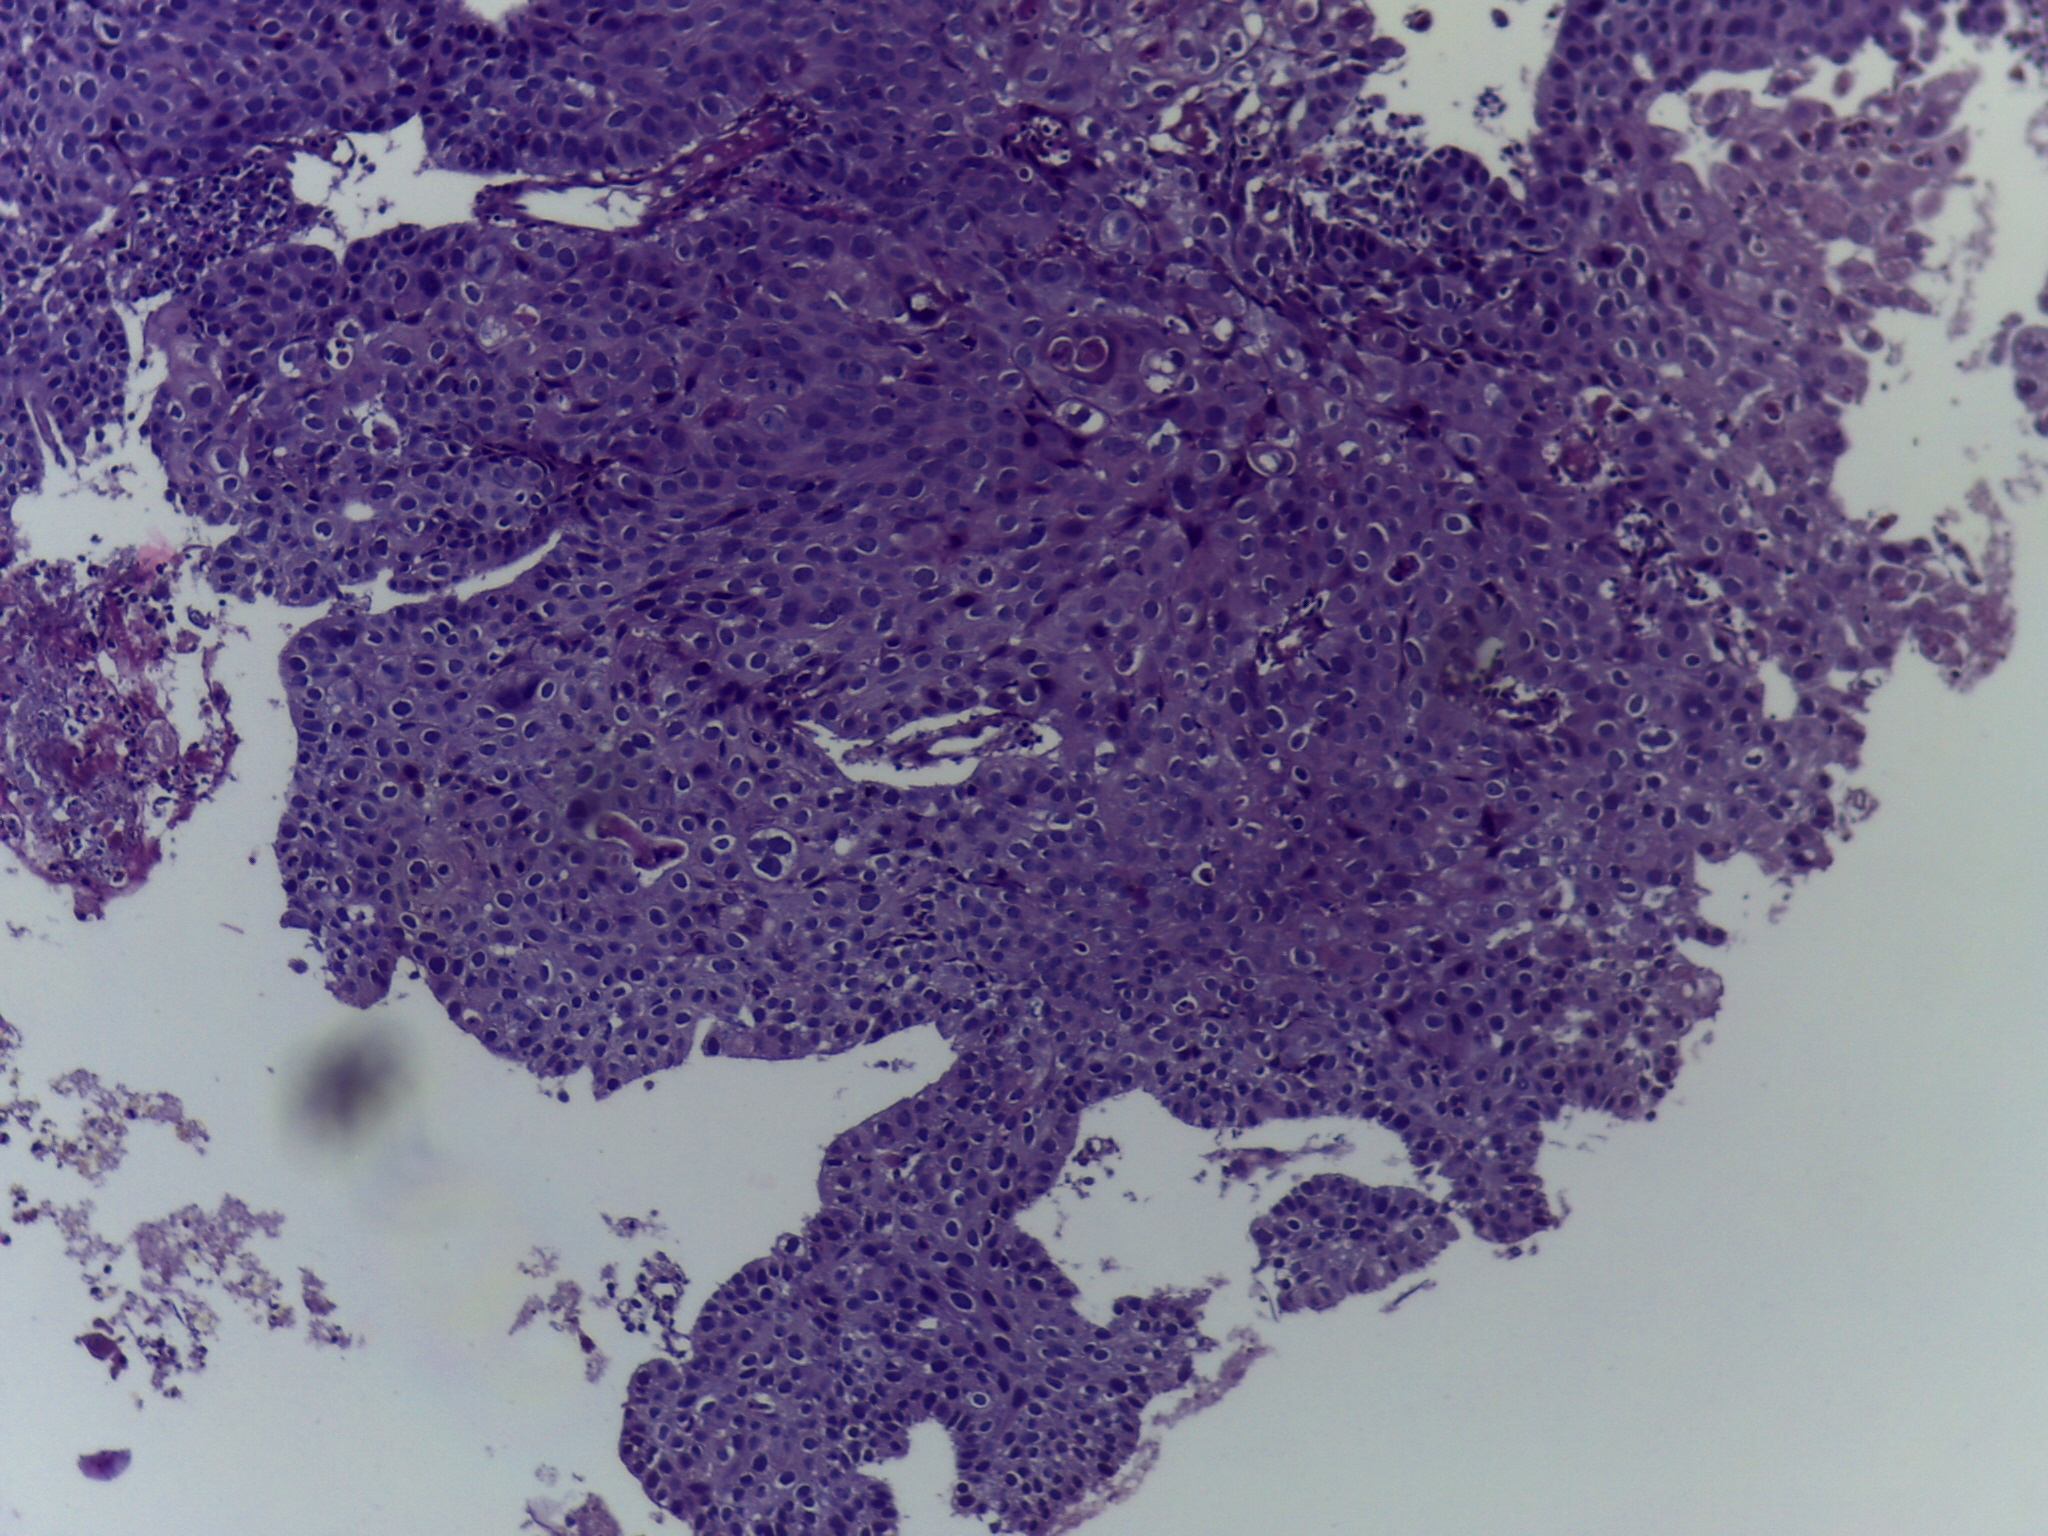
Diagnosis: OSCC